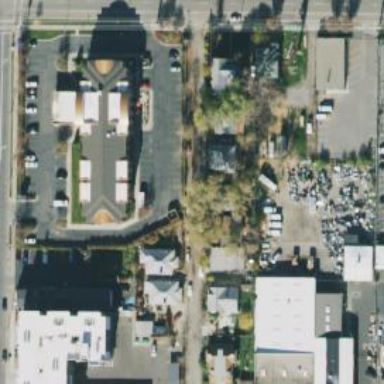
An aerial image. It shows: Commercial area.